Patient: sex M, age 57
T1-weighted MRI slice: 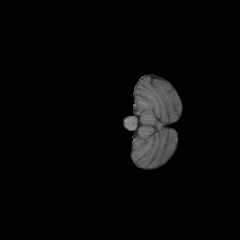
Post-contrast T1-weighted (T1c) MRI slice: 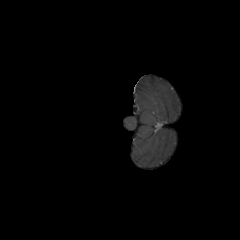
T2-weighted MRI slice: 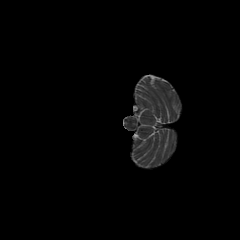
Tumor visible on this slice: no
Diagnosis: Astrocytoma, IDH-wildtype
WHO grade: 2